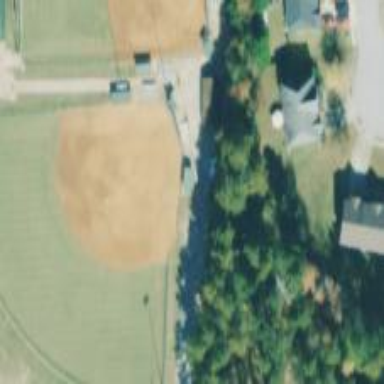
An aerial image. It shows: Baseball pitch for leisure and sports activities.